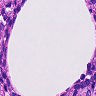
Metastatic tissue present: no